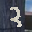
Label: 3